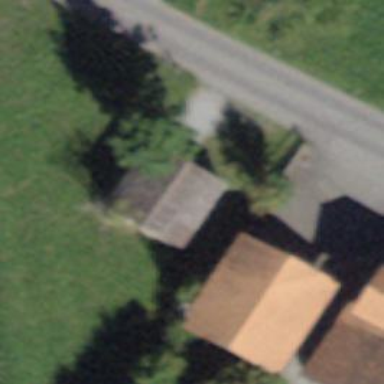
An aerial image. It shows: Garage.